Field crop: maize
Growth stage: 2
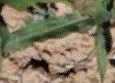
Species: maize